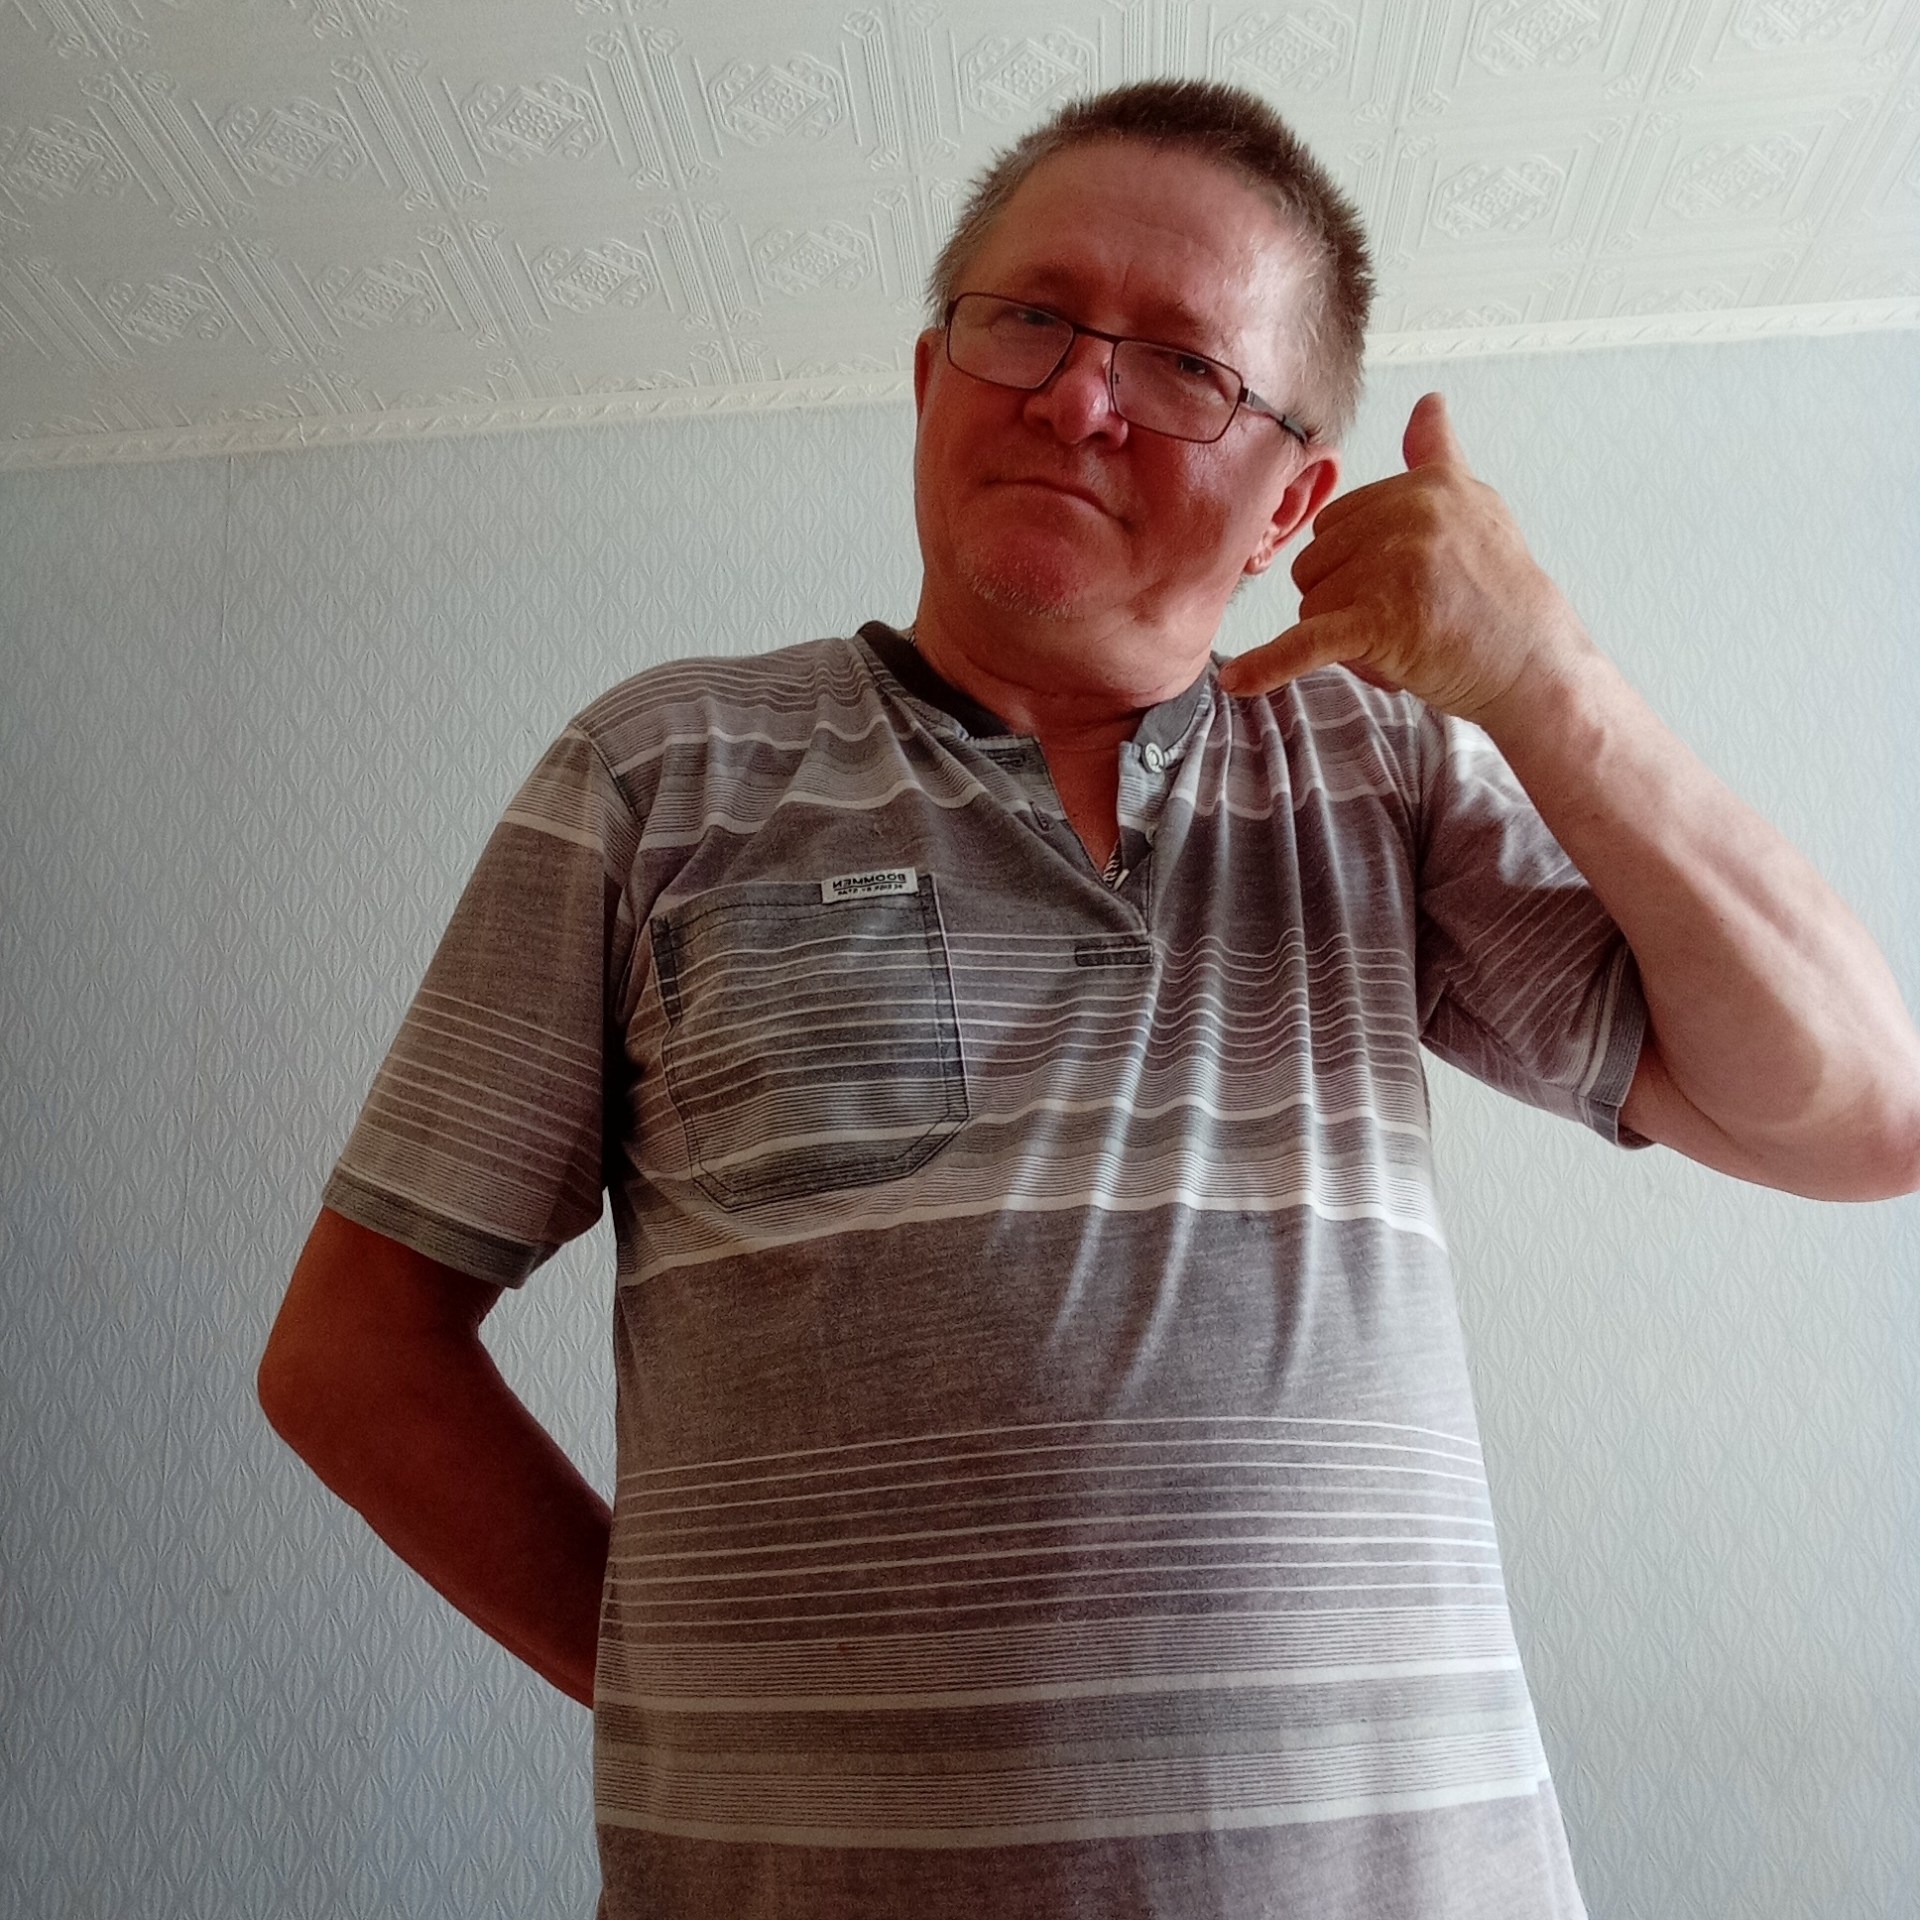
Label: clear